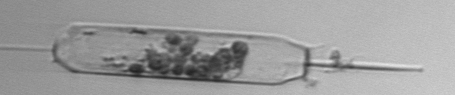
Label: Ditylum_brightwellii